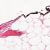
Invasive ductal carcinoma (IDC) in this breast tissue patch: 0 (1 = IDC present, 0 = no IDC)